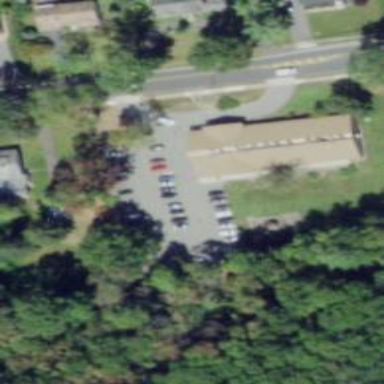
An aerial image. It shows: Healthcare clinic is depicted in the image.